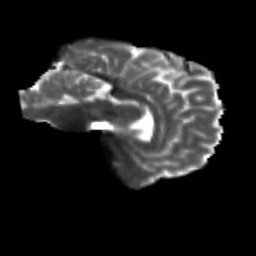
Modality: T2w
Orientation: sagittal
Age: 53
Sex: male
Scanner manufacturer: siemens
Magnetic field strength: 3 T
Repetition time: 4.71 s
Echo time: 0.0906 s